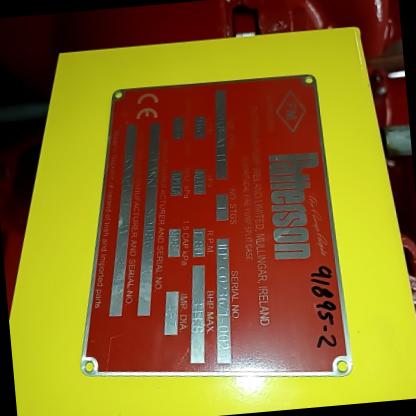
Klasa: tabliczka-znamionowa